Question: By default, Visual Studio only supports the inclusion of either a .h or .cpp file when creating a new class. I understand, though, that I can easily choose .h and rename it to .hpp to achieve the new extension that I am looking for. However, I would like to create a new template file type for this list showing .hpp files as an option so that I can easily choose such a file from the list of .h and .cpp files. Here is a picture of the visual studio file chooser:

What is the best way to add my new .hpp file type?
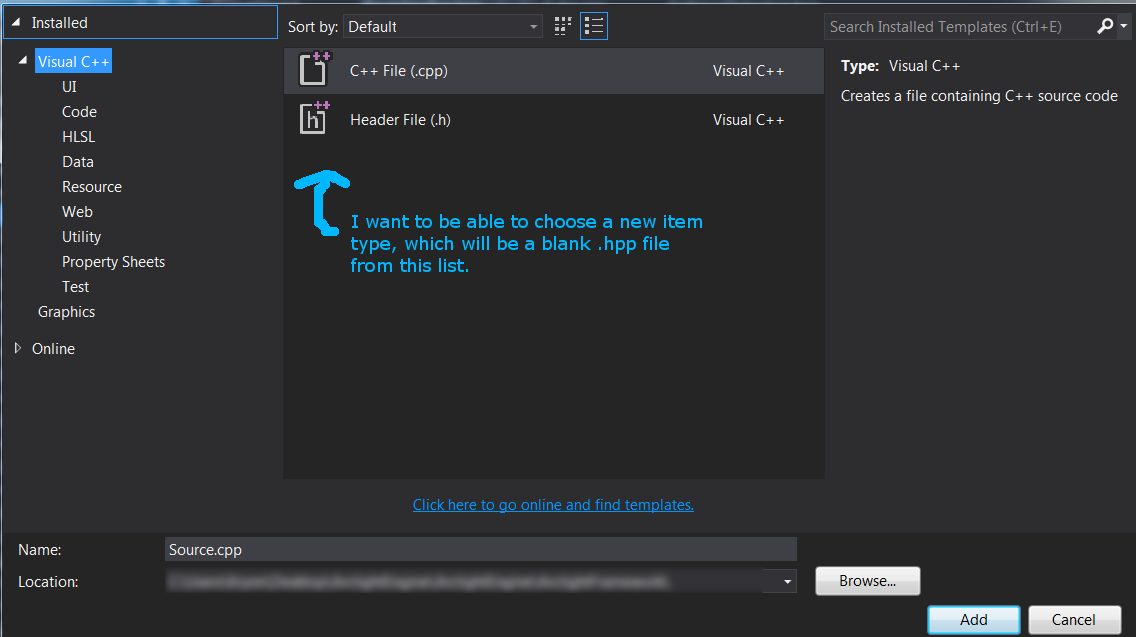
Answer: I found a quick and dirty way to accomplish this; it is actually quite simple. Just create a blank .hpp file in Notepad++(So you get the correct extensions and stuff) and then drop it right into this folder:

It doesnt look as pretty as the other ones, because they are apparently pulling information from somewhere else to rename the files...but it works!
Here is what the finished product looks like(No Idea where the black icon came from)